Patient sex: M
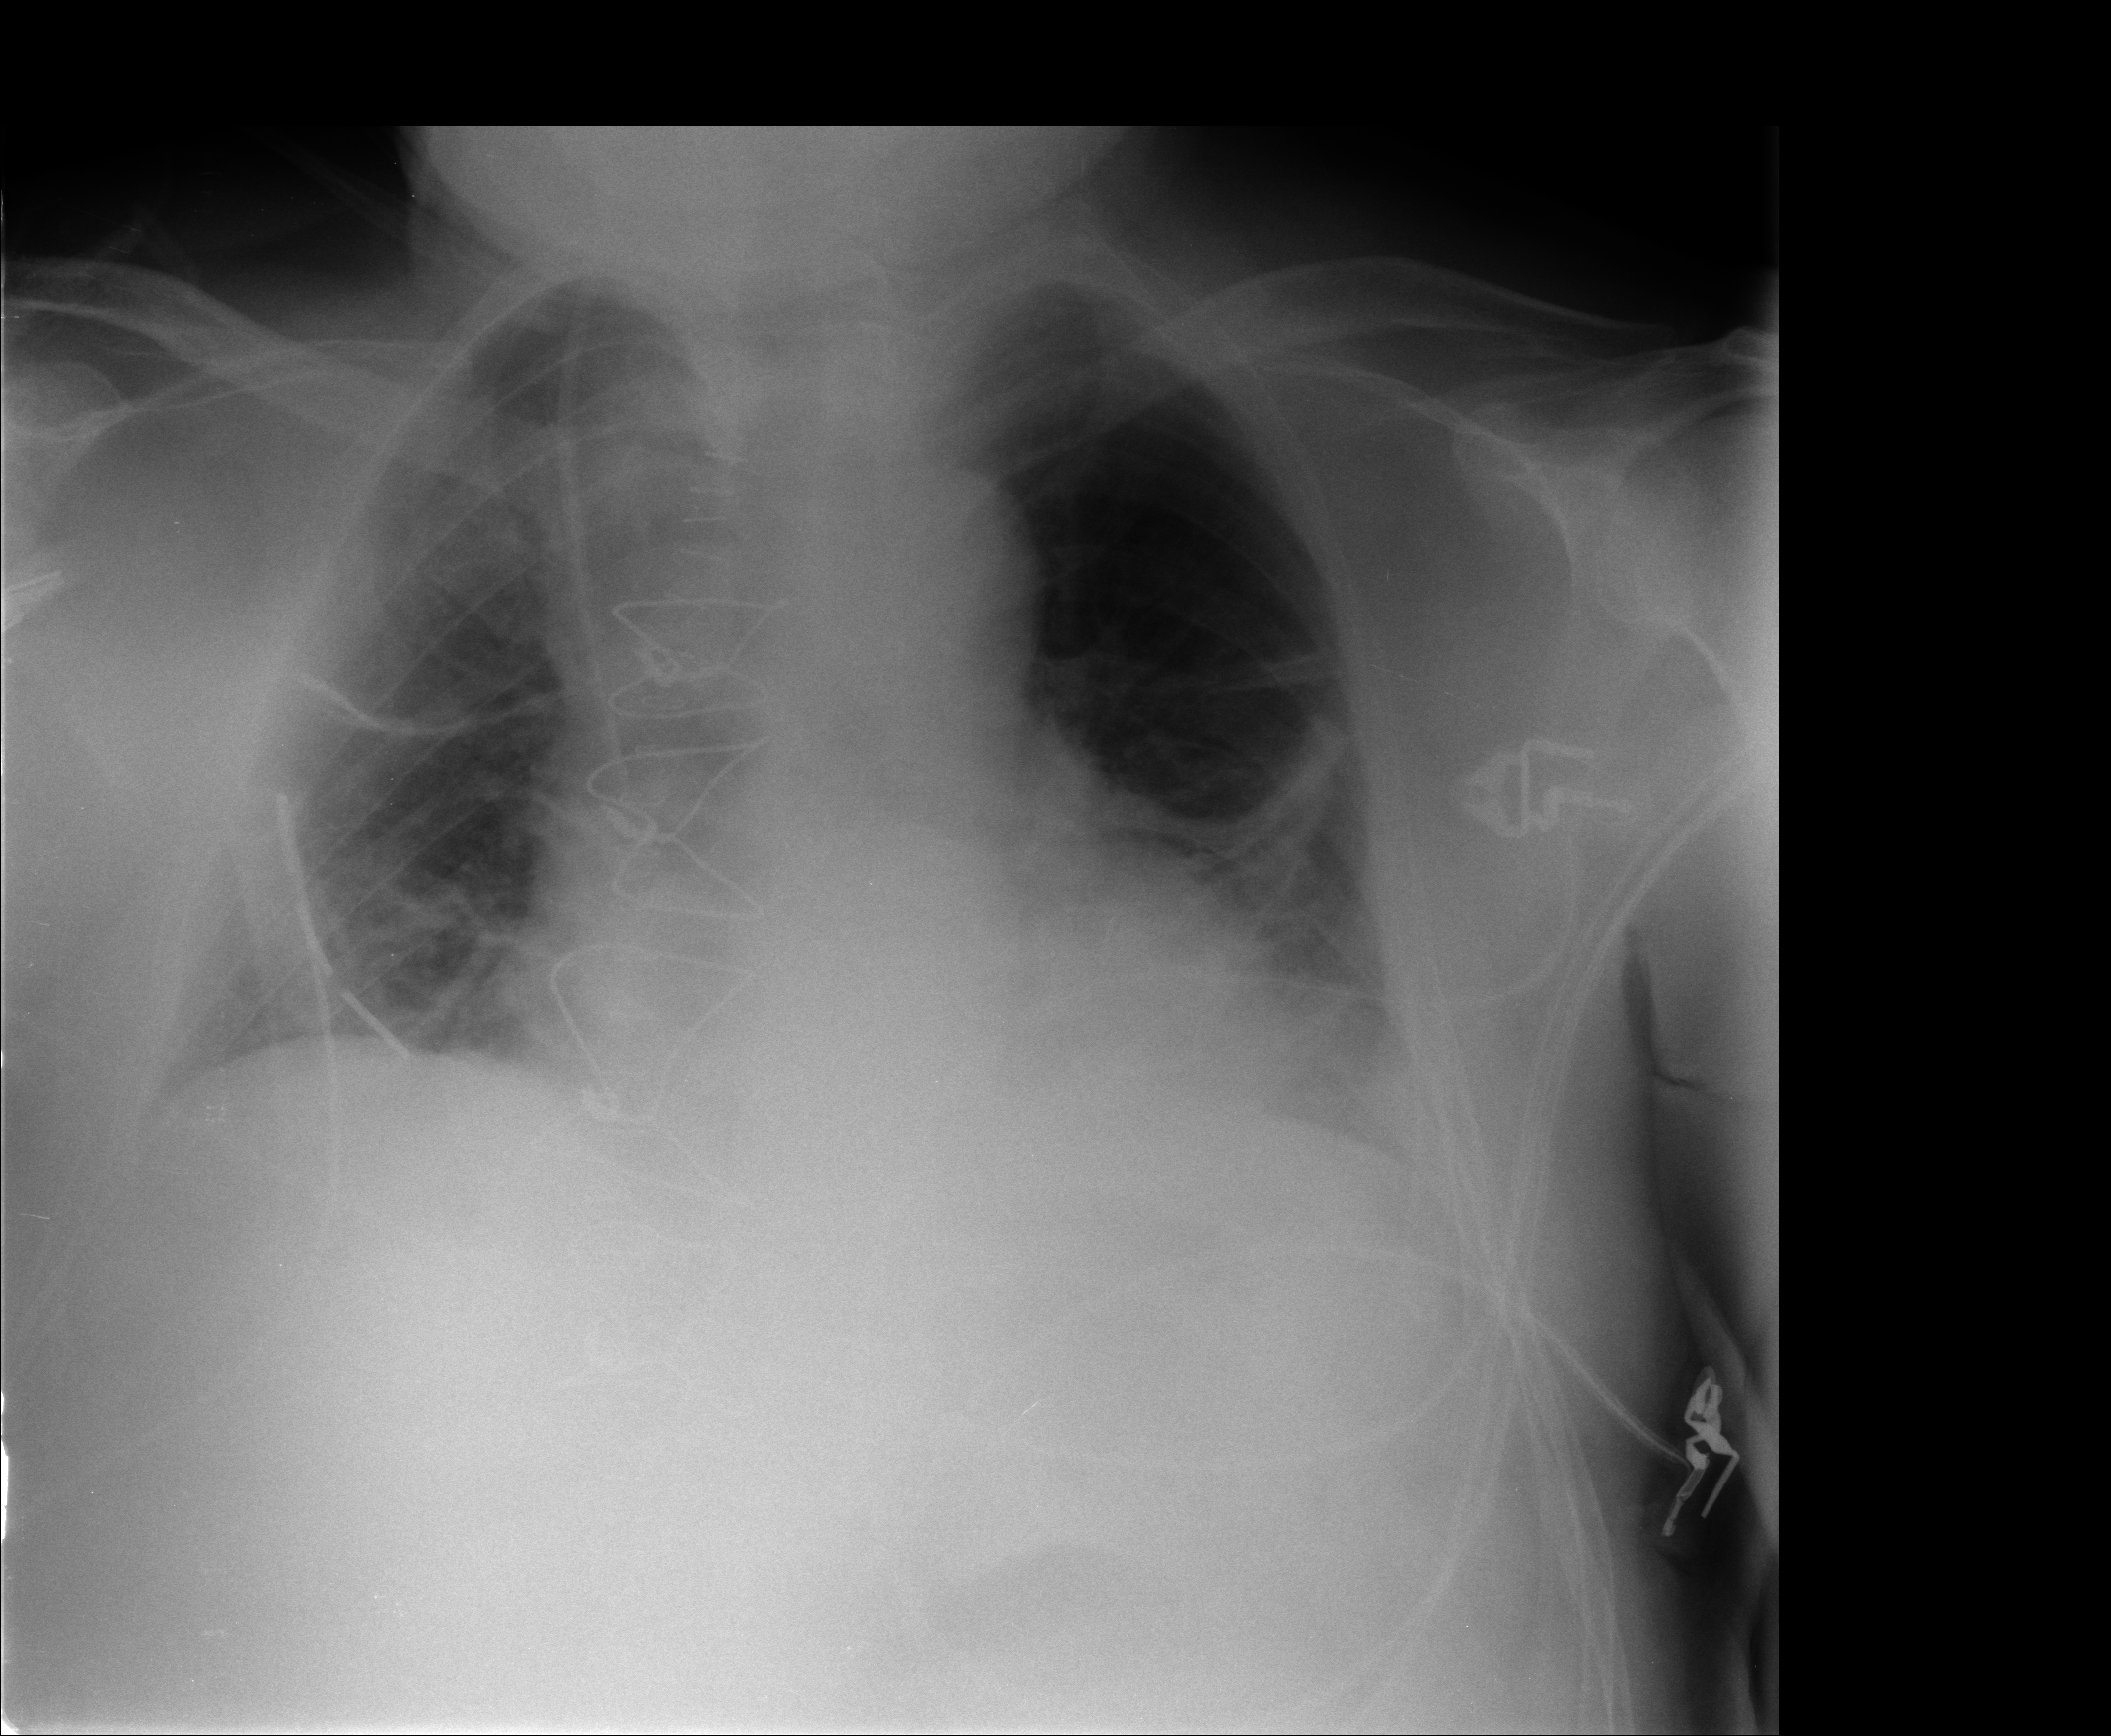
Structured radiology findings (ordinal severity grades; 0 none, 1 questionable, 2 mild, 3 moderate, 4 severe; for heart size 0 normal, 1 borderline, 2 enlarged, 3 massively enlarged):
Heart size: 2
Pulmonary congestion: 2
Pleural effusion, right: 0
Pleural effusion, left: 2
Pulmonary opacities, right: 2
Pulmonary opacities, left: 2
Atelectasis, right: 2
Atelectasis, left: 2